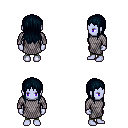
a pixel art fantasy rpg character, female body template, dark elf, purple skin, chain mail, teal pants, raven unkempt hairstyle, four views (front, back, left, right), 2x2 character sprite sheet, small pixel art, hard edges, no anti-aliasing